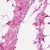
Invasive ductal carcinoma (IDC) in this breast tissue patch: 0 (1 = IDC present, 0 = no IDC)